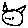
Label: cat